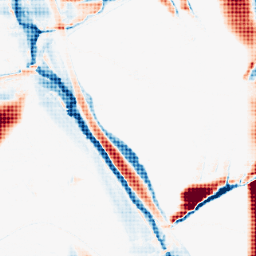
Category: morphological
Decomposition family: morphological_rect
Decomposition parameters: operation: average
width: 50
height: 3
Upsampling method: sinc_hamming
Upsampling parameters: scale: 8
kernel_size: 8
Upsampling scale: 8